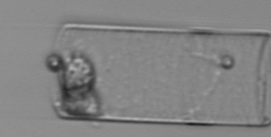
Label: Guinardia_flaccida